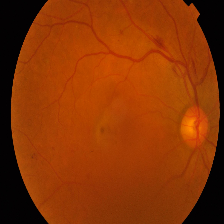
Diabetic retinopathy grade: Proliferative DR